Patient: sex F, age 66
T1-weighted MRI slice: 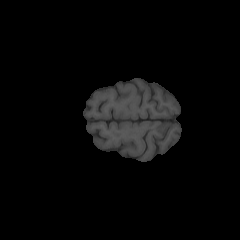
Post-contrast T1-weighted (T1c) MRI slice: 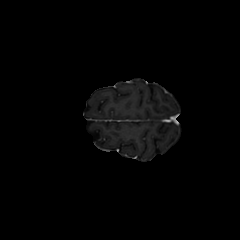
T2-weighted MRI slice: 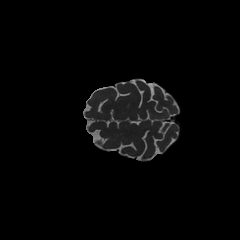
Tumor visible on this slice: no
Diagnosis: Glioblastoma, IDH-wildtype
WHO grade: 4